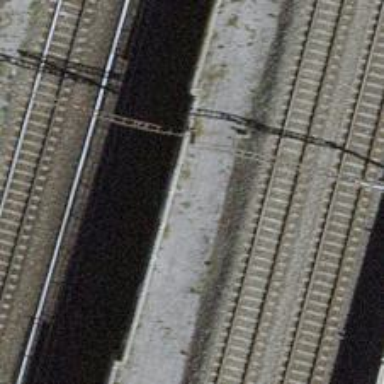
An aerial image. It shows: Railway junction.